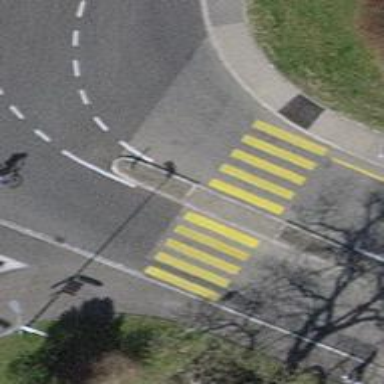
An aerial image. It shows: Uncontrolled zebra crossing with central island.